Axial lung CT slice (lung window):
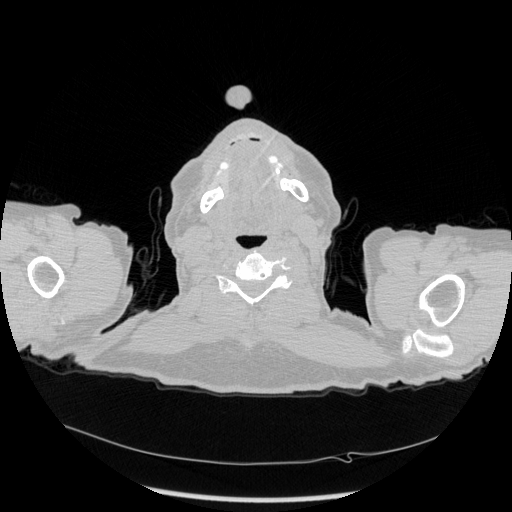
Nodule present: no